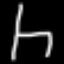
Label: chair